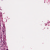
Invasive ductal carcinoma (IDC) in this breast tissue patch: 0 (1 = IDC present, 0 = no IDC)